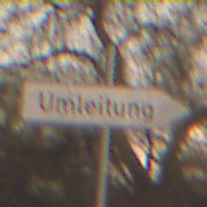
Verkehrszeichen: UmleitungswegweiserRechtsweisend
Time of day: Night
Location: Outdoor (Nature)
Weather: Clear
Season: NotSpecified
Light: Natural